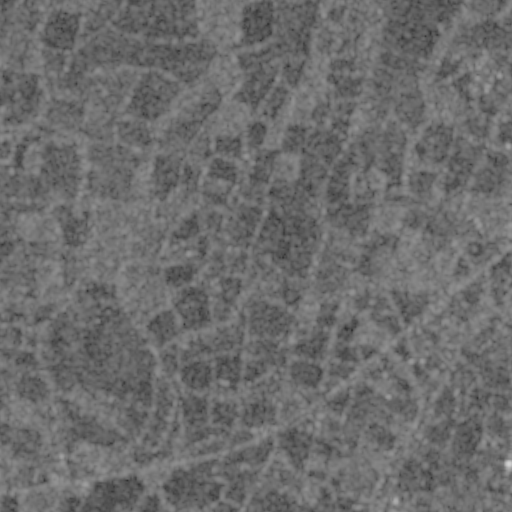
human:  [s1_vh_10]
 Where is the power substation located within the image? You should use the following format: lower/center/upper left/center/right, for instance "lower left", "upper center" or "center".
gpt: The power substation is located in the lower center of the image.
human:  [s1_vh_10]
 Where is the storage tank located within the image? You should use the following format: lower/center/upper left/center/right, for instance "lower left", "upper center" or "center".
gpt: The storage tank is located in the lower right of the image.
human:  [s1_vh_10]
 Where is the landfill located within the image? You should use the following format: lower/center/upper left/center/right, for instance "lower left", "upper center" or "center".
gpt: There is no landfill in the image.

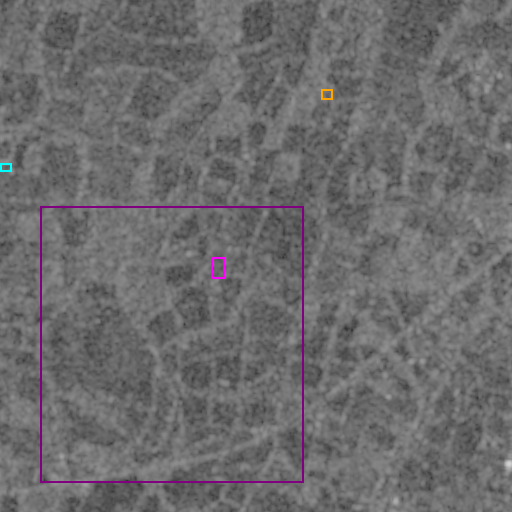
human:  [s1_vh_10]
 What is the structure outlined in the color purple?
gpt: The structure outlined in purple is a crop field.
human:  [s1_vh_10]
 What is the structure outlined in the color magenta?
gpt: The structure outlined in magenta is a park.
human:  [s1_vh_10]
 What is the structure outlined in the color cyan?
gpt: The structure outlined in cyan is a parking lot.
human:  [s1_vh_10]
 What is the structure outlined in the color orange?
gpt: The structure outlined in orange is a wastewater plant.
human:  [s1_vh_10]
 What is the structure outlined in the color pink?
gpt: There is no pink outline.